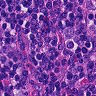
Metastatic tissue present: no